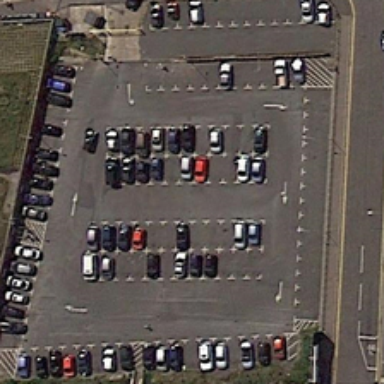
Between the road and a grassy land  there is a square parking lot .